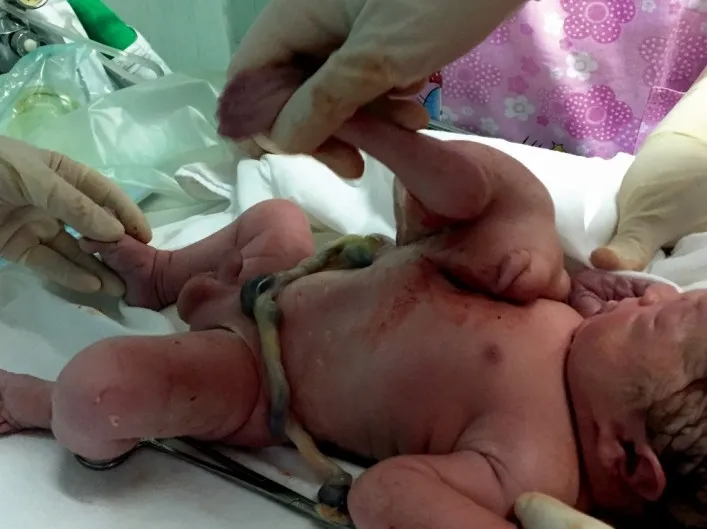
Asymmetric conjoined twins.
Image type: medical_photograph (skin_photograph)